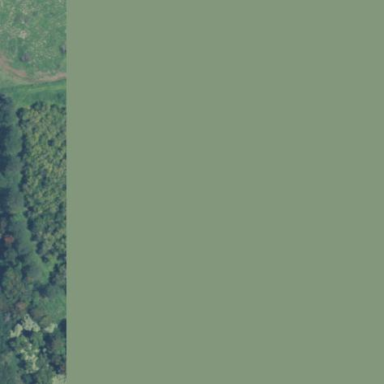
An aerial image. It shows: Orchard filled with macadamia trees.